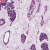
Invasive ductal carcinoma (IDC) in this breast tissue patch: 1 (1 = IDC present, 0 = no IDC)